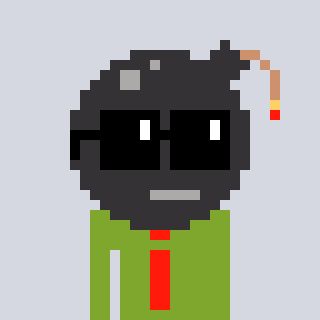
a pixel art character with square black sunglasses, a bomb-shaped head and a slimegreen-colored body on a cool background